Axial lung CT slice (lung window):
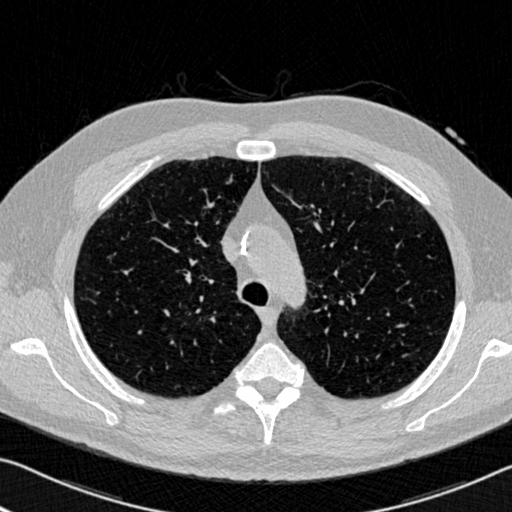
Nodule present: no